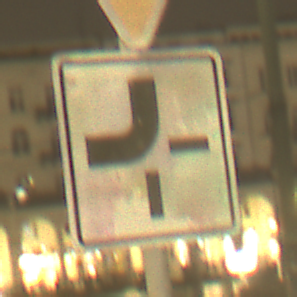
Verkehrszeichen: VerlaufVorfahrtsstrasse2
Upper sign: VorfahrtGewaehren
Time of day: Night
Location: Outdoor (Urban)
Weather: Overcast
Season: NotSpecified
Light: Artificial